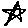
Label: star